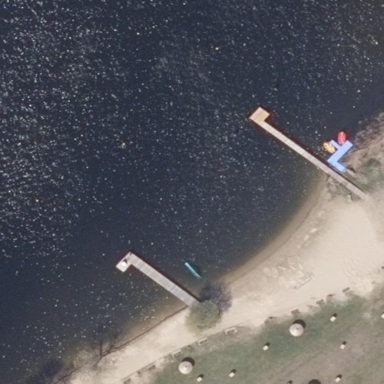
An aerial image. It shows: Swimming area used for leisure and sports activities.